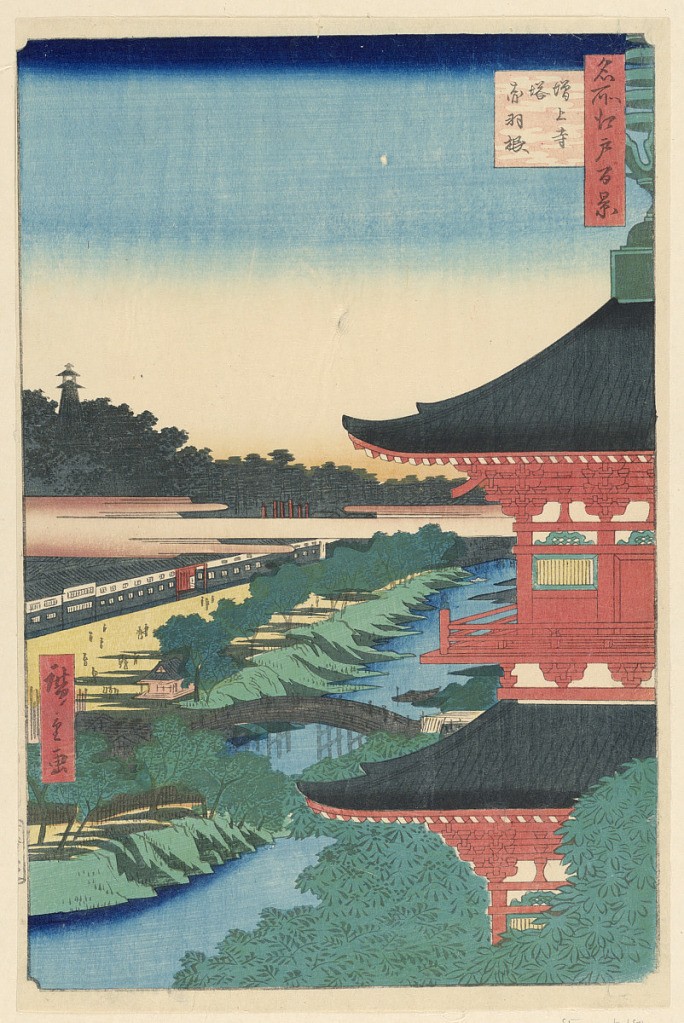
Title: Pagoda of Zojoji Temple, Akabane (Zojoji-to, Akabane) From the Series One hundred views of Edo
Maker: Ando Hiroshige, Japanese, 1797–1858
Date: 1857
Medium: Woodblock print in colored ink on paper
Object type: Print
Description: Zojoji Temple was built by the founder of the Tokugawa dynasty, Ieyasu (1542-1616.) This five-storey pagoda was the main temple of the Pure Land School (jodo) of Buddhism in the Kanto Region. Opposite of this bright red building is a dark watchtower. Surrounded by clouds, this was the tallest watchtower of Edo. Today the pagoda is located in the heart of Tokyo. Hiroshige depicts the temple when it was surrounded by trees rather than tall buildings and skyscrapers.